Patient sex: M
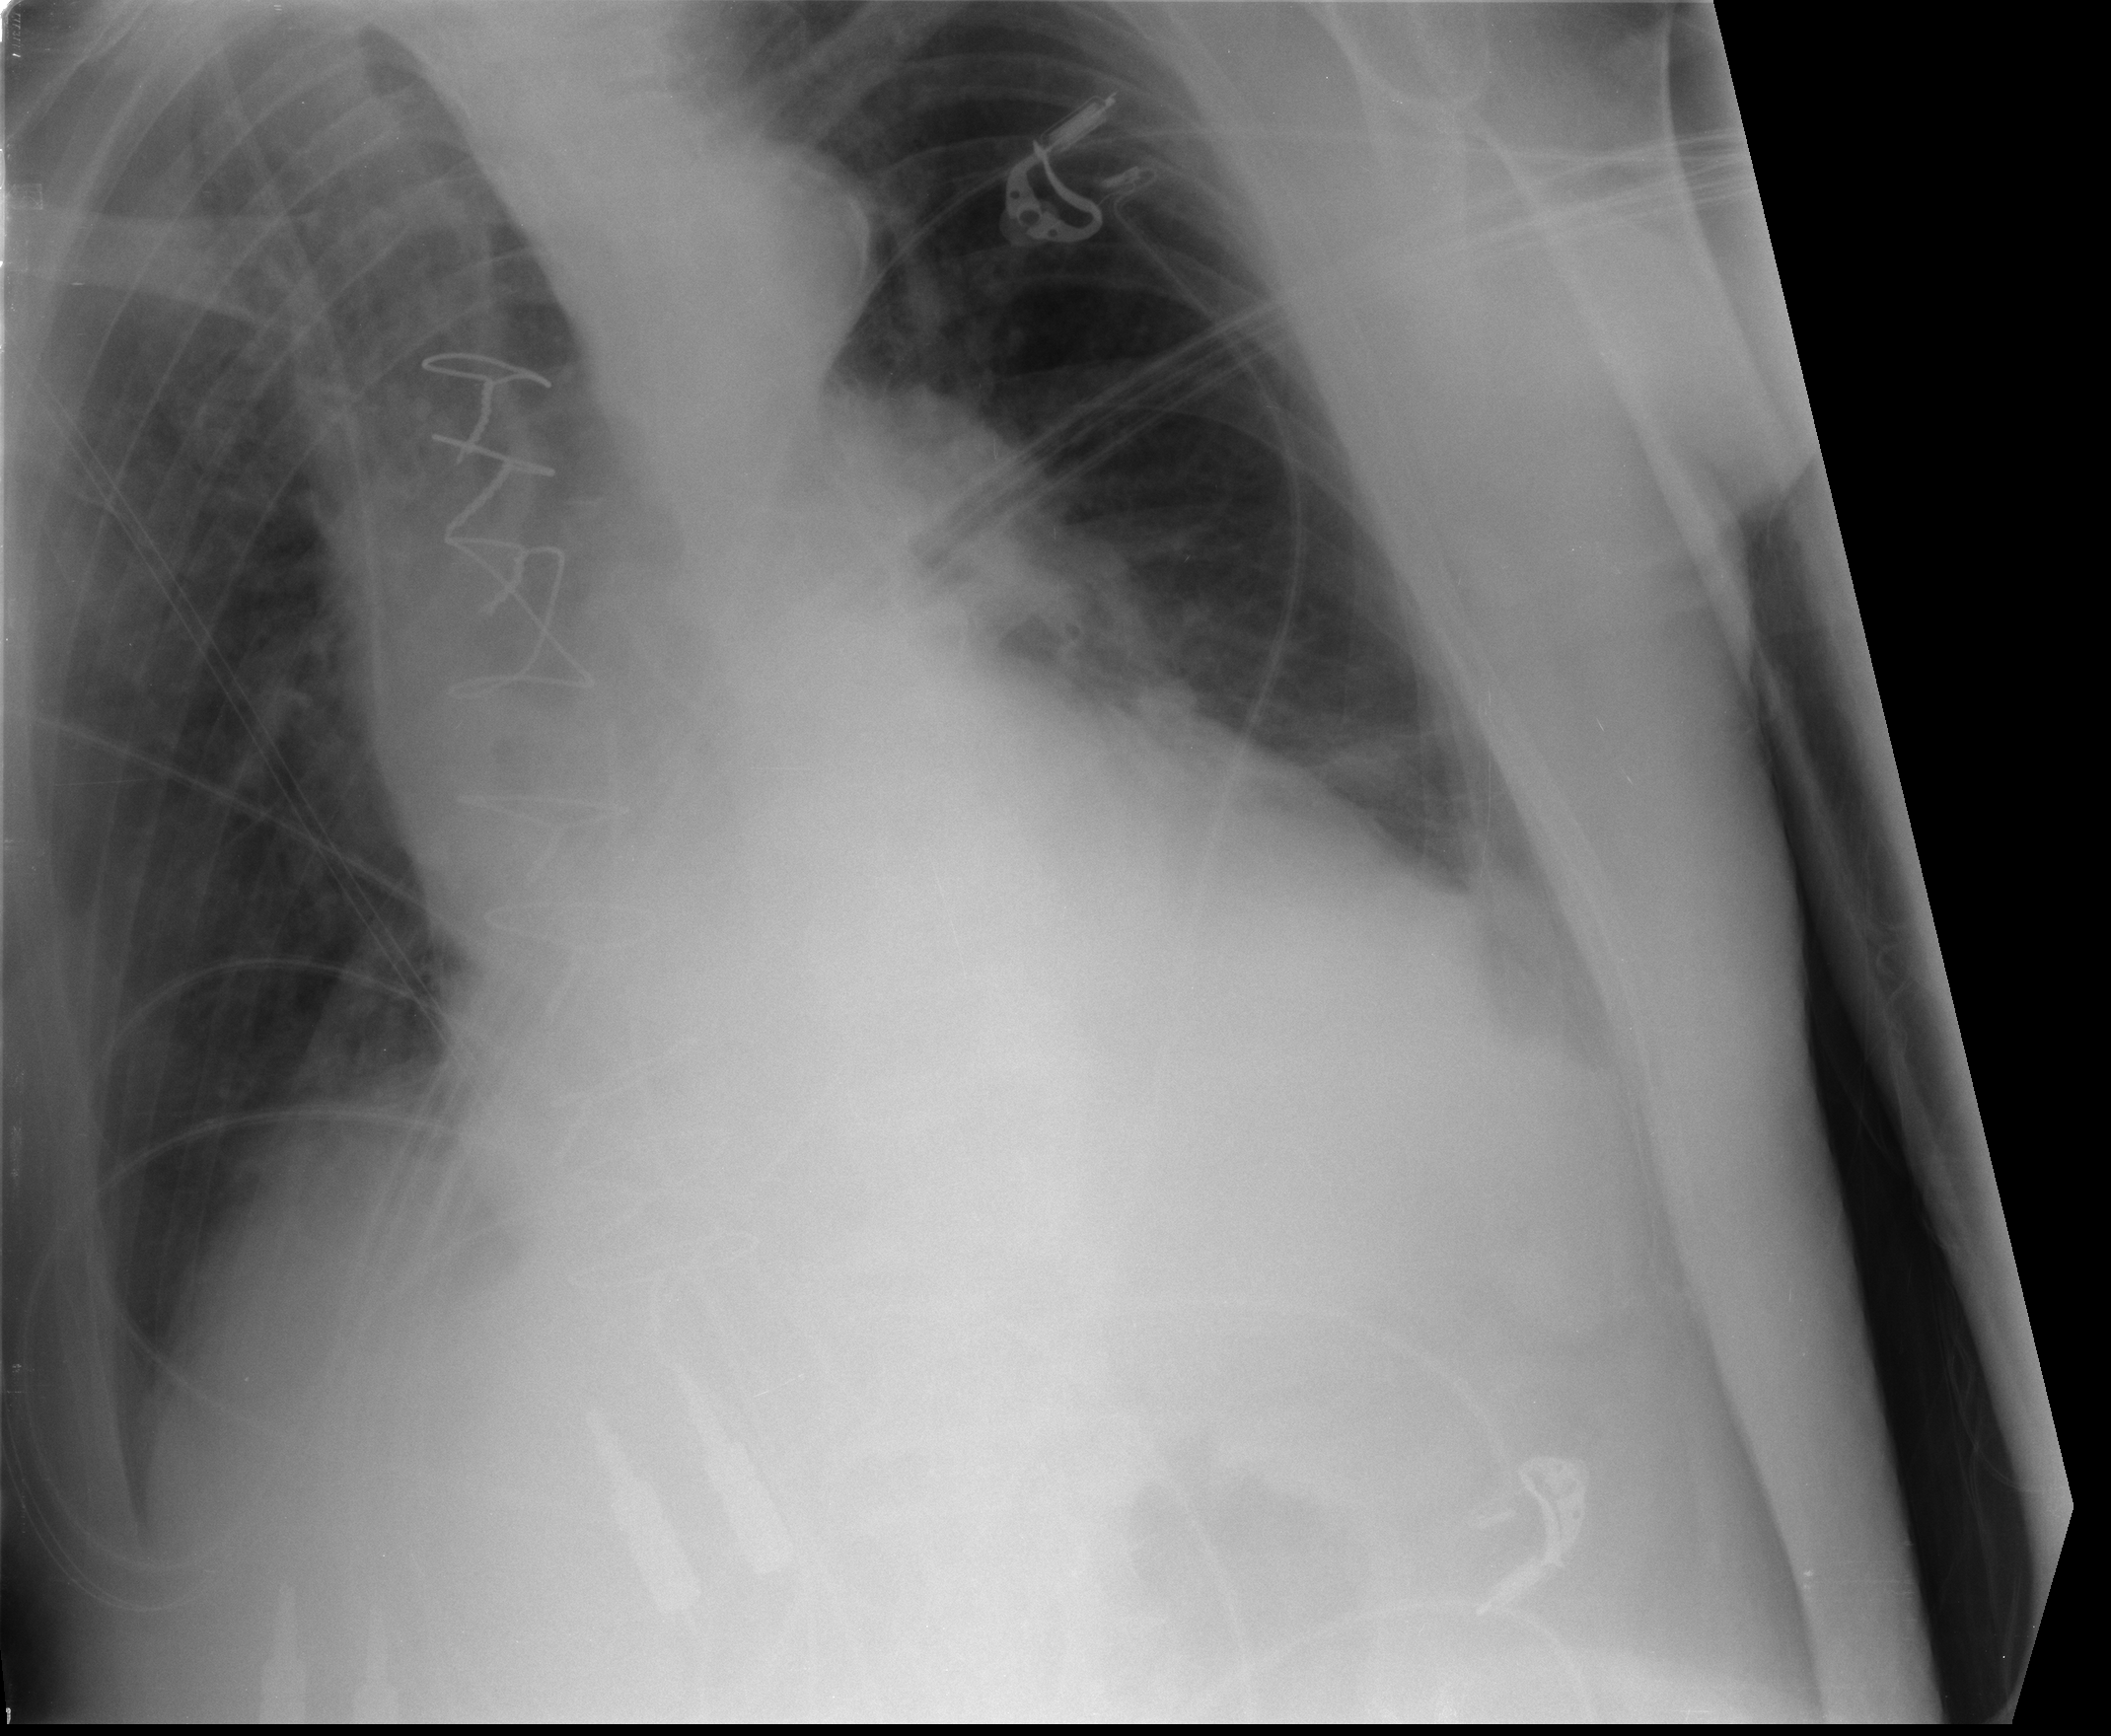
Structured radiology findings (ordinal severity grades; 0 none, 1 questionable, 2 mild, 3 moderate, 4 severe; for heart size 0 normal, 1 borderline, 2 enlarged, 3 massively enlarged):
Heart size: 2
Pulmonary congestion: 1
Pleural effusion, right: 0
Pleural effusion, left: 2
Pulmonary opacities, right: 0
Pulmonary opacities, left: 1
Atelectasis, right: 2
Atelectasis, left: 2